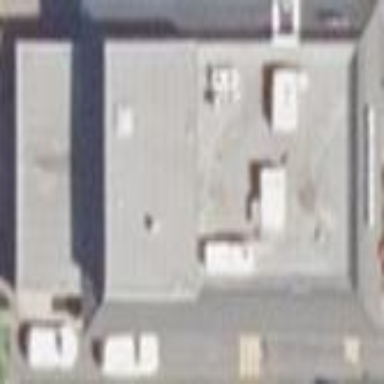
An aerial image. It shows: Fast food restaurant building.